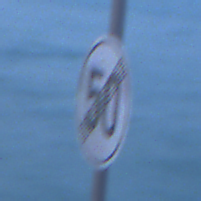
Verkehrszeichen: EndeGeschwindigkeit50
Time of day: Dawn
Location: Outdoor (Urban)
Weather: PartlyCloudy
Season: NotSpecified
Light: Natural